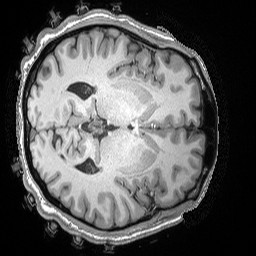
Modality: T1w
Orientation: axial
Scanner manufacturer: siemens
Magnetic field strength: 3 T
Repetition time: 2.53 s
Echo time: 0.00169 s